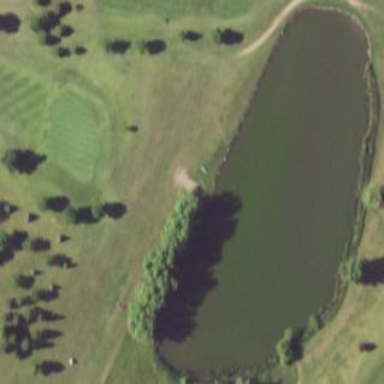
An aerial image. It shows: Picturesque scene of golf course with lateral water hazard.